Question: I have two UIViews, one of which is rotated every .01 second using the following code:
'''
self.rectView.transform = CGAffineTransformRotate(self.rectView.transform, .05);
'''
Now, I want to be able to tell if another UIView, called view, intersects rectView. I used this code:
'''
if(CGRectIntersectsRect(self.rectView.frame, view.frame)) {
//Intersection
}
'''
There is a problem with this, however, as you probably know. Here is a screenshot:

In this case, a collision is detected, even though obviously they are not touching. I have looked around, but I cannot seem to find real code to detect this collision. How can this be done? Working code for detecting the collision in this case would be greatly appreciated! Or maybe would there be a better class to be using other than UIView?
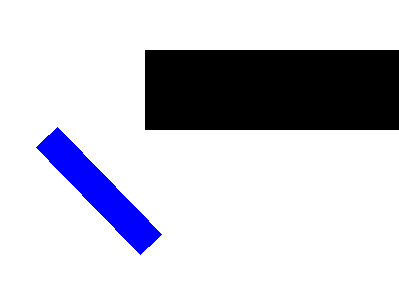
Answer: when you rotate a view, its bounds won't change 'but its frame changes.'
So, for my view with backgroundColor blue,
the initial frame i set to was
> frame = (30, 150, 150, 35);
bounds={{0, 0}, {150, 35}};
but after rotating by 45 degree, the frame changed to
> frame = (39.5926 102.093; 130.815 130.815);
bounds={{0, 0}, {150, 35}};

> Because the frame always return the of that view.
So, in your case, even-though it looks both views are not intersecting,their frames intersect.
To solve it you can use, .
If you want learn on it, <URL>
I tried to solve it and finally got the solution.
If you like to check, below is the code.
Copy paste the below code into an empty project to check it out.
In .m file
'''
@implementation ViewController{
UIView *nonRotatedView;
UIView *rotatedView;
}
- (void)viewDidLoad
{
[super viewDidLoad];
nonRotatedView =[[UIView alloc] initWithFrame:CGRectMake(120, 80, 150, 40)];
nonRotatedView.backgroundColor =[UIColor blackColor];
[self.view addSubview:nonRotatedView];
rotatedView =[[UIView alloc] initWithFrame:CGRectMake(30, 150, 150, 35)];
rotatedView.backgroundColor =[UIColor blueColor];
[self.view addSubview:rotatedView];
CGAffineTransform t=CGAffineTransformMakeRotation(M_PI_4);
rotatedView.transform=t;
CAShapeLayer *layer =[CAShapeLayer layer];
[layer setFrame:rotatedView.frame];
[self.view.layer addSublayer:layer];
[layer setBorderColor:[UIColor blackColor].CGColor];
[layer setBorderWidth:1];
CGPoint p=CGPointMake(rotatedView.bounds.size.width/2, rotatedView.bounds.size.height/2);
p.x = -p.x;p.y=-p.y;
CGPoint tL =CGPointApplyAffineTransform(p, t);
tL.x +=rotatedView.center.x;
tL.y +=rotatedView.center.y;
p.x = -p.x;
CGPoint tR =CGPointApplyAffineTransform(p, t);
tR.x +=rotatedView.center.x;
tR.y +=rotatedView.center.y;
p.y=-p.y;
CGPoint bR =CGPointApplyAffineTransform(p, t);
bR.x +=rotatedView.center.x;
bR.y +=rotatedView.center.y;
p.x = -p.x;
CGPoint bL =CGPointApplyAffineTransform(p, t);
bL.x +=rotatedView.center.x;
bL.y +=rotatedView.center.y;
//check for edges of nonRotated Rect's edges
BOOL contains=YES;
CGFloat value=nonRotatedView.frame.origin.x;
if(tL.x<value && tR.x<value && bR.x<value && bL.x<value)
contains=NO;
value=nonRotatedView.frame.origin.y;
if(tL.y<value && tR.y<value && bR.y<value && bL.y<value)
contains=NO;
value=nonRotatedView.frame.origin.x+nonRotatedView.frame.size.width;
if(tL.x>value && tR.x>value && bR.x>value && bL.x>value)
contains=NO;
value=nonRotatedView.frame.origin.y+nonRotatedView.frame.size.height;
if(tL.y>value && tR.y>value && bR.y>value && bL.y>value)
contains=NO;
if(contains==NO){
NSLog(@"no intersection 1");
return;
}
//check for roatedView's edges
CGPoint rotatedVertexArray[]={tL,tR,bR,bL,tL,tR};
CGPoint nonRotatedVertexArray[4];
nonRotatedVertexArray[0]=CGPointMake(nonRotatedView.frame.origin.x,nonRotatedView.frame.origin.y);
nonRotatedVertexArray[1]=CGPointMake(nonRotatedView.frame.origin.x+nonRotatedView.frame.size.width,nonRotatedView.frame.origin.y);
nonRotatedVertexArray[2]=CGPointMake(nonRotatedView.frame.origin.x+nonRotatedView.frame.size.width,nonRotatedView.frame.origin.y+nonRotatedView.frame.size.height);
nonRotatedVertexArray[3]=CGPointMake(nonRotatedView.frame.origin.x,nonRotatedView.frame.origin.y+nonRotatedView.frame.size.height);
NSInteger i,j;
for (i=0; i<4; i++) {
CGPoint first=rotatedVertexArray[i];
CGPoint second=rotatedVertexArray[i+1];
CGPoint third=rotatedVertexArray[i+2];
CGPoint mainVector =CGPointMake(second.x-first.x, second.y-first.y);
CGPoint selfVector =CGPointMake(third.x-first.x, third.y-first.y);
BOOL sign;
sign=[self crossProductOf:mainVector withPoint:selfVector];
for (j=0; j<4; j++) {
CGPoint otherPoint=nonRotatedVertexArray[j];
CGPoint otherVector = CGPointMake(otherPoint.x-first.x, otherPoint.y-first.y);
BOOL checkSign=[self crossProductOf:mainVector withPoint:otherVector];
if(checkSign==sign)
break;
else if (j==3)
contains=NO;
}
if(contains==NO){
NSLog(@"no intersection 2");
return;
}
}
NSLog(@"intersection");
}
-(BOOL)crossProductOf:(CGPoint)point1 withPoint:(CGPoint)point2{
if((point1.x*point2.y-point1.y*point2.x)>=0)
return YES;
else
return NO;
}
'''
Hope this helps.